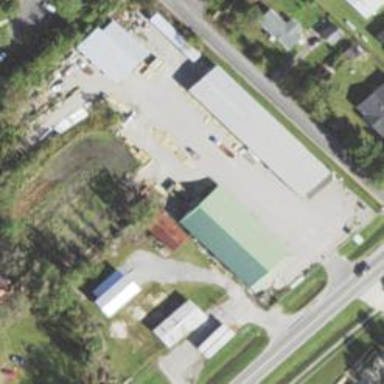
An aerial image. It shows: Shed building.